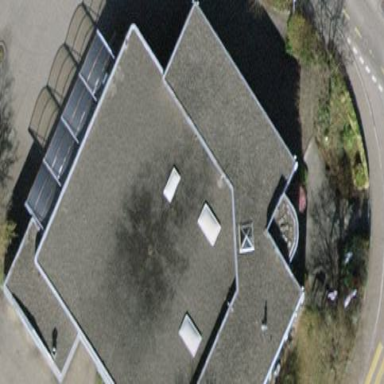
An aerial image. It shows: Medium blue flat-roofed commercial building.